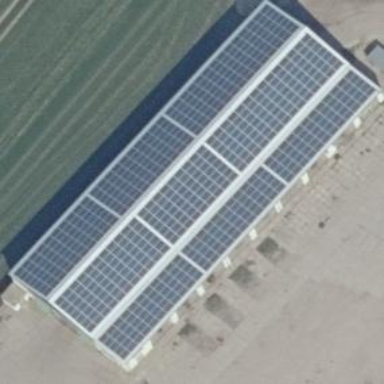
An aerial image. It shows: Building featuring small installation solar photovoltaic panel for electricity generation.